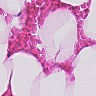
Metastatic tissue present: no